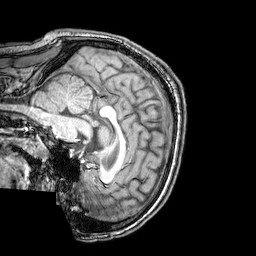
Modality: T1w
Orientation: sagittal
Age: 24
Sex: male
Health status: healthy
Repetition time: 0.081 s
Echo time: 0.037 s